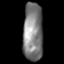
Tissue: lung
Cell type: Epithelial cells
Senescence score: 0.152
Nuclear area (px): 1144
Mean DAPI intensity: 126.445